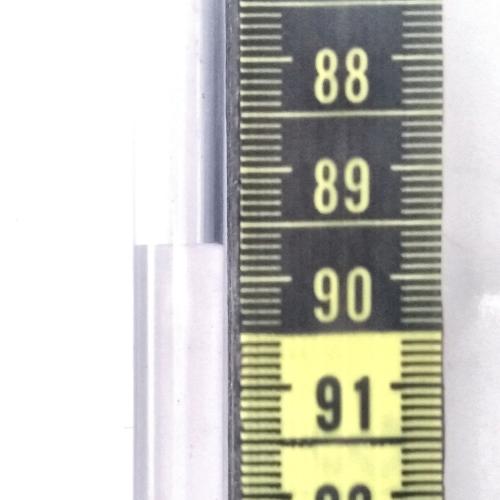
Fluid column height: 89.7 cm